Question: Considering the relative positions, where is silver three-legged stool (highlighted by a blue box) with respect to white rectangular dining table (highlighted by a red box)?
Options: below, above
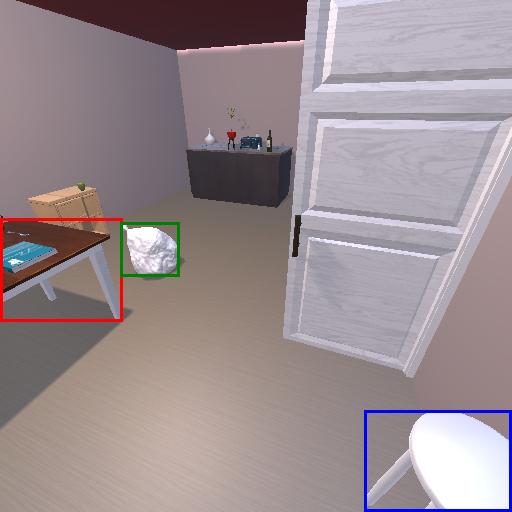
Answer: below